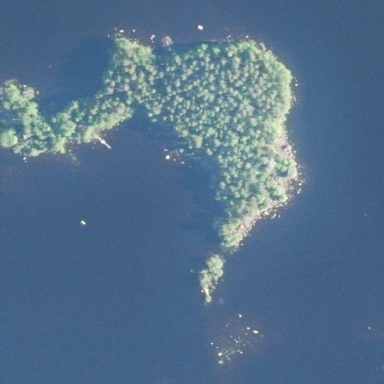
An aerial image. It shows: Islet.